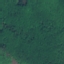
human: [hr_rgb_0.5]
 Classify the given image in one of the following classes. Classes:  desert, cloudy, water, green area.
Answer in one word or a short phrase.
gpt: green area